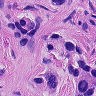
Metastatic tissue present: yes